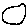
Label: circle